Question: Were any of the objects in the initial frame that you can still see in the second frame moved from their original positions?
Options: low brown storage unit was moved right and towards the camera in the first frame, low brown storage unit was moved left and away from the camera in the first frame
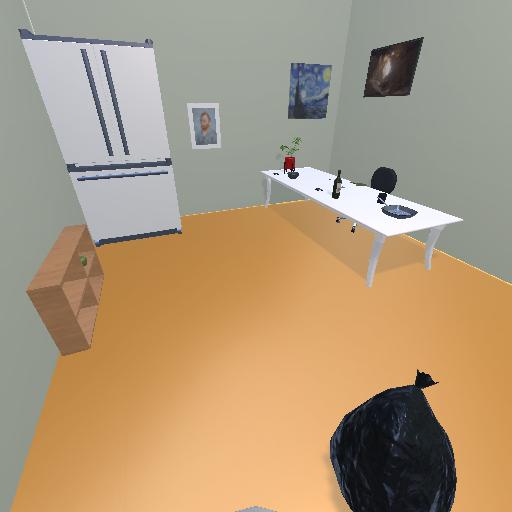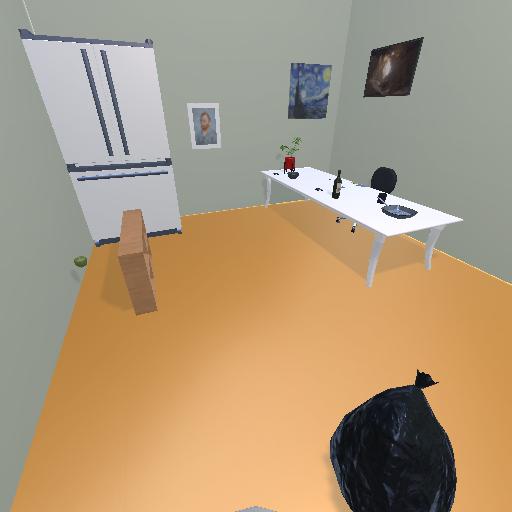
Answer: low brown storage unit was moved right and towards the camera in the first frame